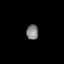
Tissue: skin
Cell type: Myeloid cells
Senescence score: 0.8026
Nuclear area (px): 179
Mean DAPI intensity: 127.821